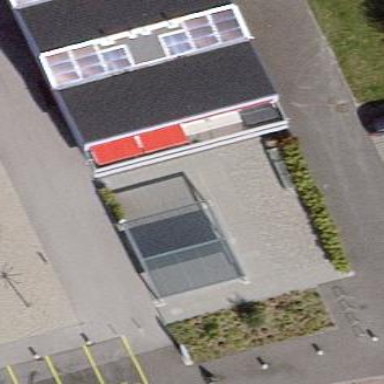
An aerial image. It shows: Outdoor seating area for leisure land.